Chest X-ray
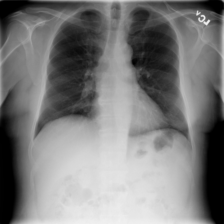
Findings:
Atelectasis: negative
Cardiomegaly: negative
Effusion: negative
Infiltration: negative
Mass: negative
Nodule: negative
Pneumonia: negative
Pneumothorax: negative
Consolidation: negative
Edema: negative
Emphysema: negative
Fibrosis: negative
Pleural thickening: negative
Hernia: negative